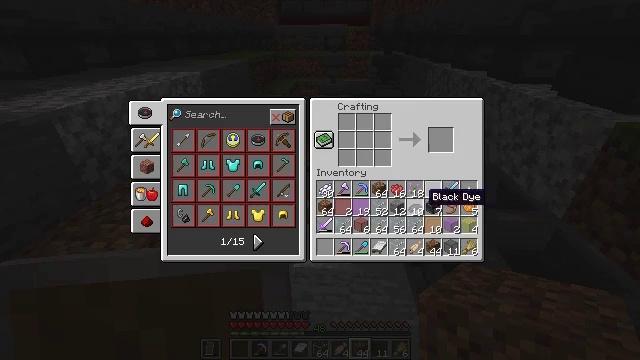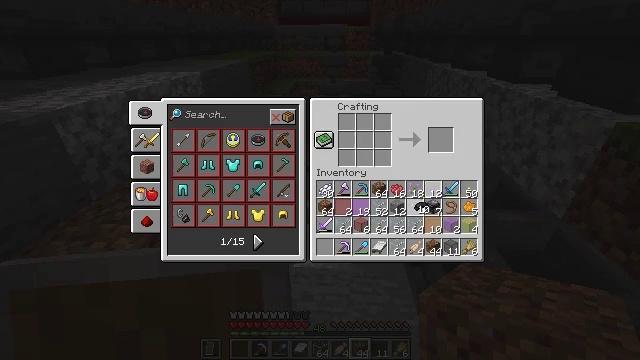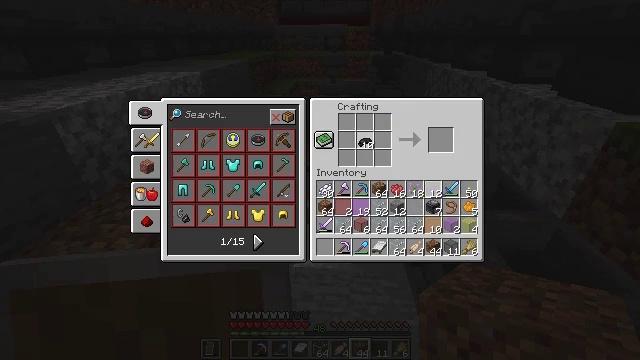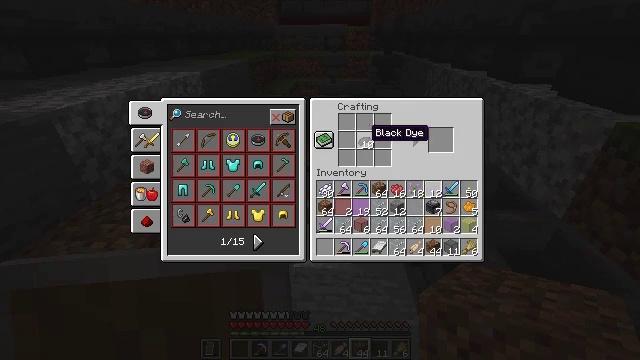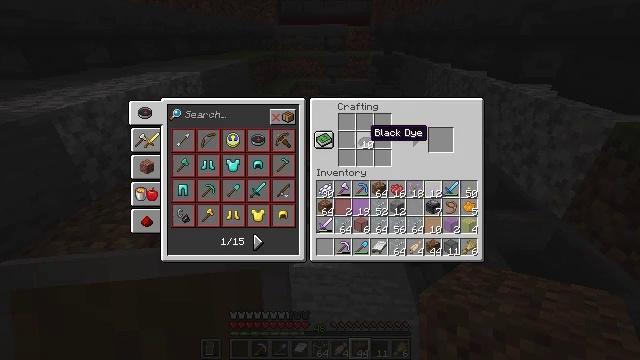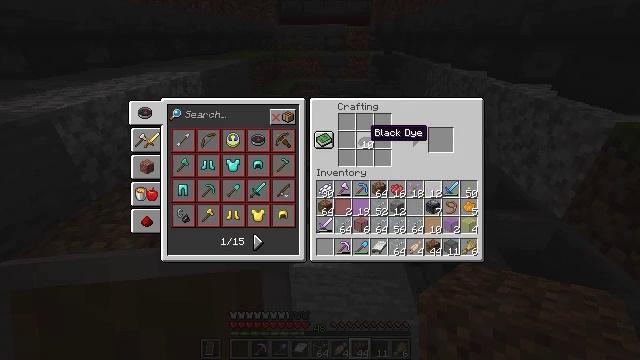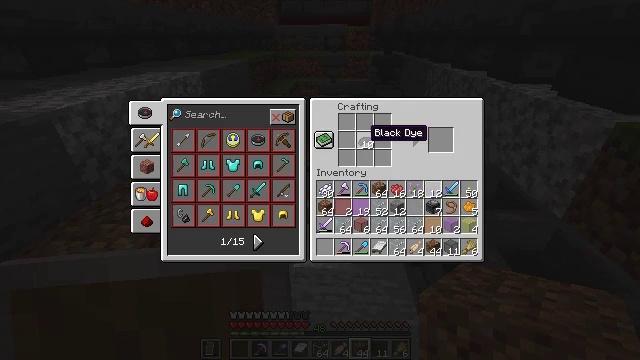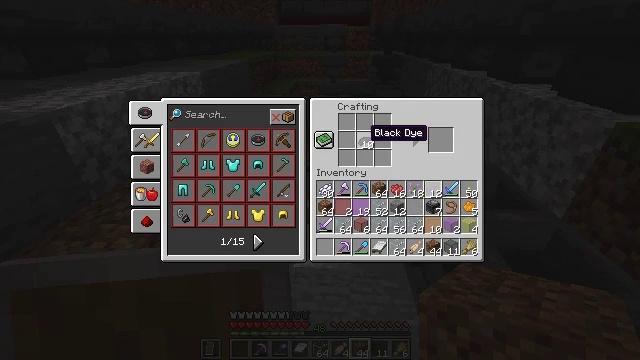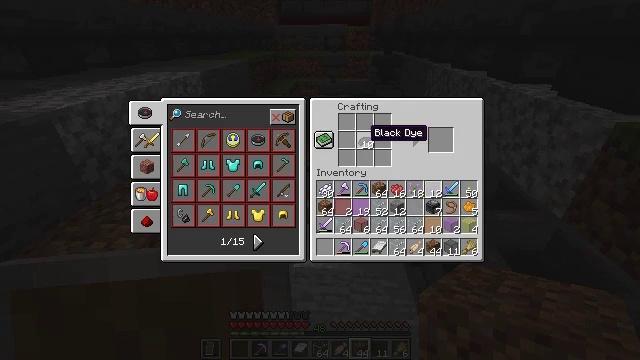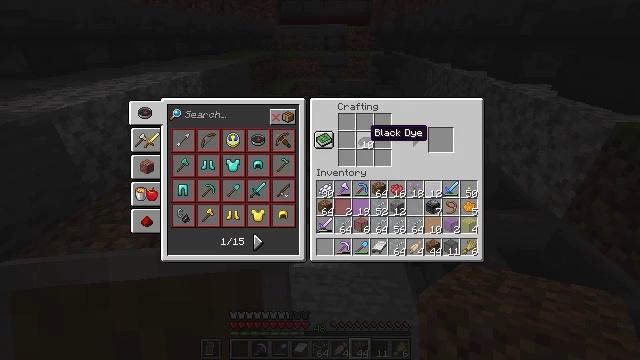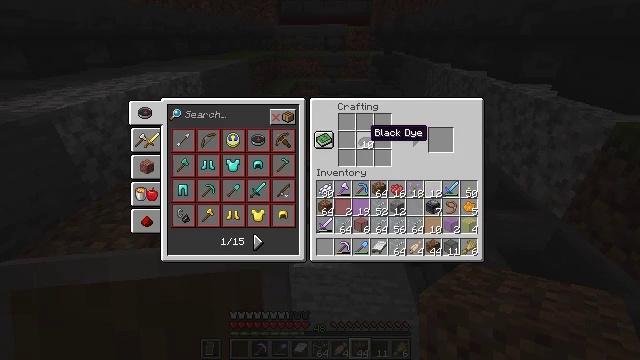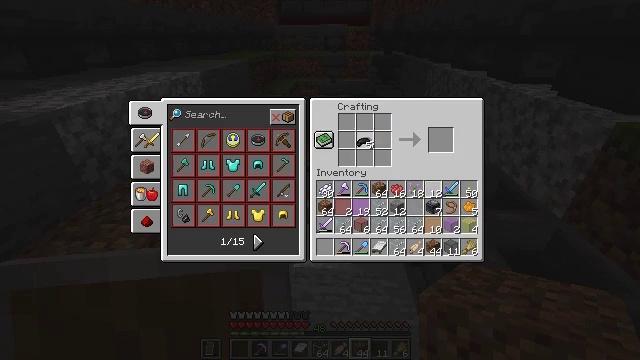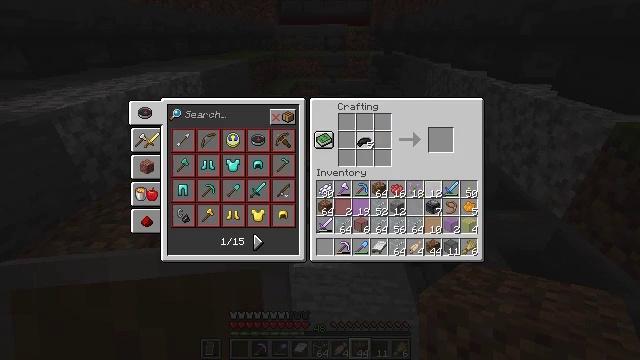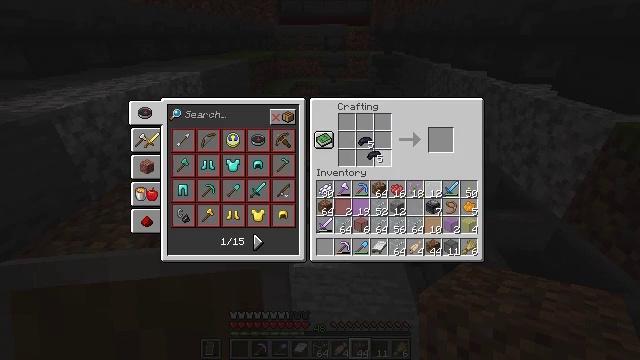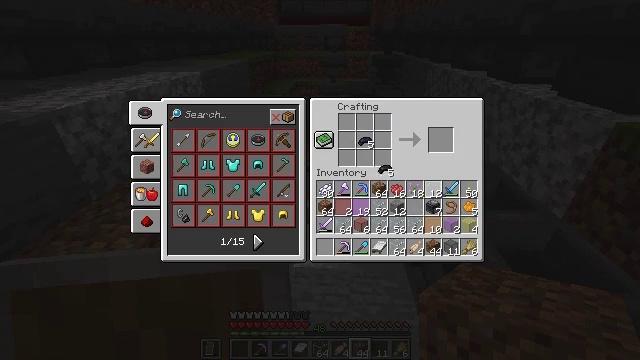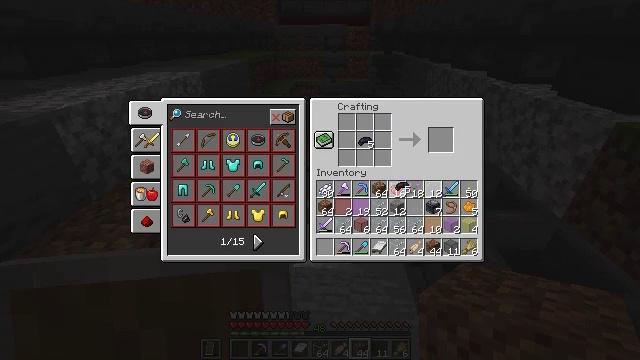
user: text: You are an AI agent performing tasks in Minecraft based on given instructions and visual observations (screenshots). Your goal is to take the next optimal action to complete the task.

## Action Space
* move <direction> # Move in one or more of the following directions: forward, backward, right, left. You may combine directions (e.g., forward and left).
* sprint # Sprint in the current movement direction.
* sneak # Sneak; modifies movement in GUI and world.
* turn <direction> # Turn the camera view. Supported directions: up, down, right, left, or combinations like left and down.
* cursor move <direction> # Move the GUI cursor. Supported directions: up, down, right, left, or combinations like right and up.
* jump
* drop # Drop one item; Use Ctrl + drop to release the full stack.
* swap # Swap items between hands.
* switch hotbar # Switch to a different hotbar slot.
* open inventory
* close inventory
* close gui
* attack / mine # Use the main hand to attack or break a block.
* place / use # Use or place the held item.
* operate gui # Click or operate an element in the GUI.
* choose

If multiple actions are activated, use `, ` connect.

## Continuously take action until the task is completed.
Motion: motion action
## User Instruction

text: Combine glass blocks and black dye to make black stained glass.
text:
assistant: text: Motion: operate gui, open gui
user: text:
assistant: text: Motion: cursor move left and up, operate gui
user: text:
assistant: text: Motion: no_op
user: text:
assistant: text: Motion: no_op
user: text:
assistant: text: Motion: no_op
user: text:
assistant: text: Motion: no_op
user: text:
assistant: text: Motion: no_op
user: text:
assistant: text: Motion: no_op
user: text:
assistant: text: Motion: no_op
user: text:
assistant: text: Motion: no_op
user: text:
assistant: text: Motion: choose
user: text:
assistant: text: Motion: choose
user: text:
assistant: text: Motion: cursor move right and down
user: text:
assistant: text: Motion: cursor move right and down
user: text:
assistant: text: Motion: cursor move right and down
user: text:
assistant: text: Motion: no_op
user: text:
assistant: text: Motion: no_op
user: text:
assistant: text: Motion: no_op
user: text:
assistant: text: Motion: no_op
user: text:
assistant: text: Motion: no_op
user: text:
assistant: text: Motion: cursor move right
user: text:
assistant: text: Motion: operate gui
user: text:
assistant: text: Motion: operate gui
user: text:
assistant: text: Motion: no_op
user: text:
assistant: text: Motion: no_op
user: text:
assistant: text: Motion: cursor move down
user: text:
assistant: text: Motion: no_op
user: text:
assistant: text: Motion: no_op
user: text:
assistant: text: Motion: no_op
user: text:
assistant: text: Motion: operate gui